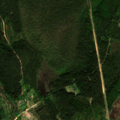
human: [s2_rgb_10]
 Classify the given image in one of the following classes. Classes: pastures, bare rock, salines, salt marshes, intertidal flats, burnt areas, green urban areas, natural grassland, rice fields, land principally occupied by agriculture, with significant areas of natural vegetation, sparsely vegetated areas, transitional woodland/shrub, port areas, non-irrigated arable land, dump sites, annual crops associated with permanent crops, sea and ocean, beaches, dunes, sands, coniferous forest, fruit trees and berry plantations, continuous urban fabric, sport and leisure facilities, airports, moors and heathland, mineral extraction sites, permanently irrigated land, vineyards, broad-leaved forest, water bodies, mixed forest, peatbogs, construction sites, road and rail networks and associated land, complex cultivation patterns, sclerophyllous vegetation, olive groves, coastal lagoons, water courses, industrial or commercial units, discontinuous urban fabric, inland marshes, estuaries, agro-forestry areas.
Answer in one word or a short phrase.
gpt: coniferous forest, mixed forest, transitional woodland/shrub